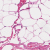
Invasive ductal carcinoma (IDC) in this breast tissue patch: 0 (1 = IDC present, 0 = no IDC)